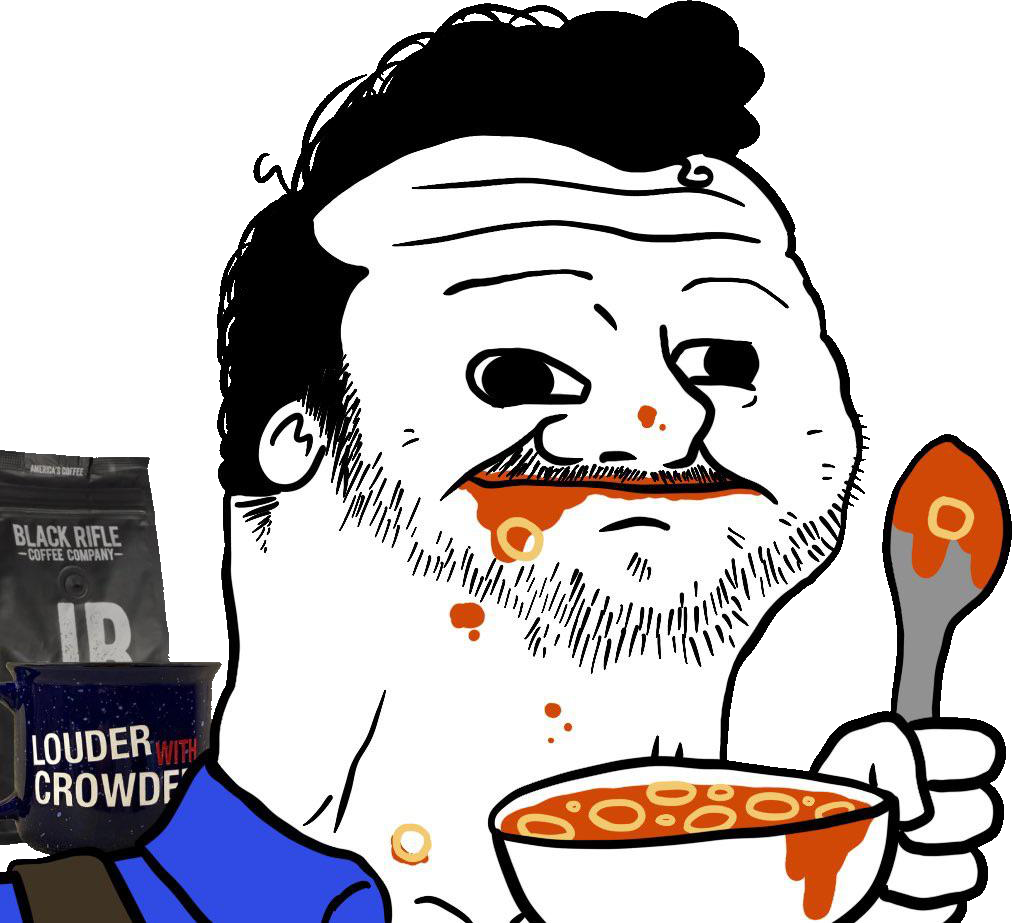
Label: 5_Brainlet